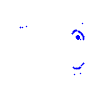
Particle: kaon